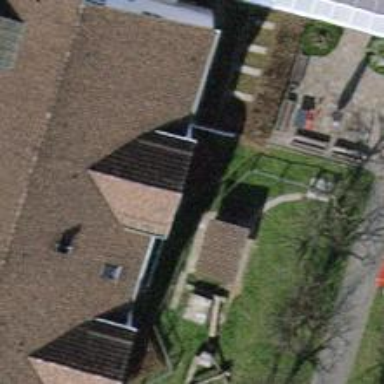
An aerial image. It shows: Stable building.